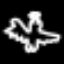
Label: angel